Aerial crown-view tile of a tropical tree (Barro Colorado Island, Panama), acquired 20250217:
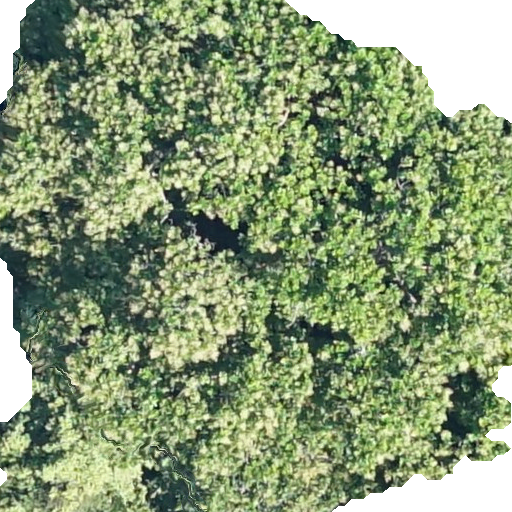
Species: Anacardium excelsum
GBIF accepted scientific name: Anacardium excelsum
Crown area: 399.3 m²